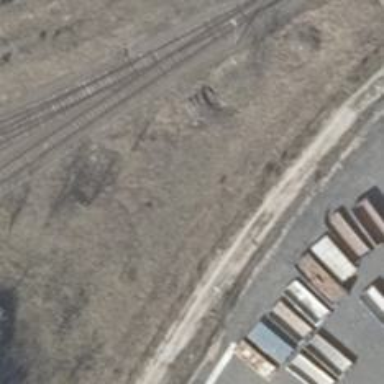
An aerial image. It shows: Abandoned railway spur. This railway spur has historical significance.